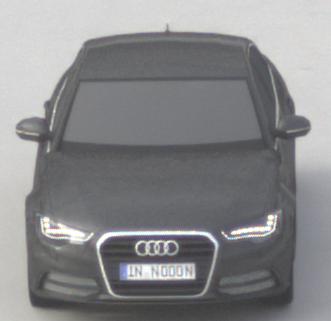
Make: Audi
Model: A6 2.0 TFSI
Detailed model: A6 (C7) Limousine
Model produced from: 2011/10
Model produced until: 2014/09
Doors: 4
Color: gray
Road condition: dry road
Daytime: morning or afternoon
Contrast: low contrast